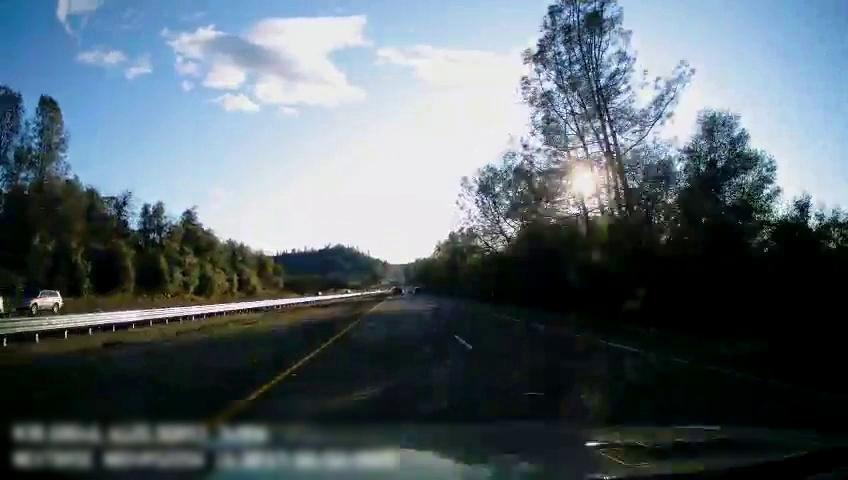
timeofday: Day
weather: Sunny
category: Drivable Space
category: Vehicles | Car
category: Vehicles | Truck
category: Vehicles | Car
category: Vehicles | SUV
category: Lanes | Current Lane
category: Lanes | Current Lane
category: Lanes | Alternate Lane